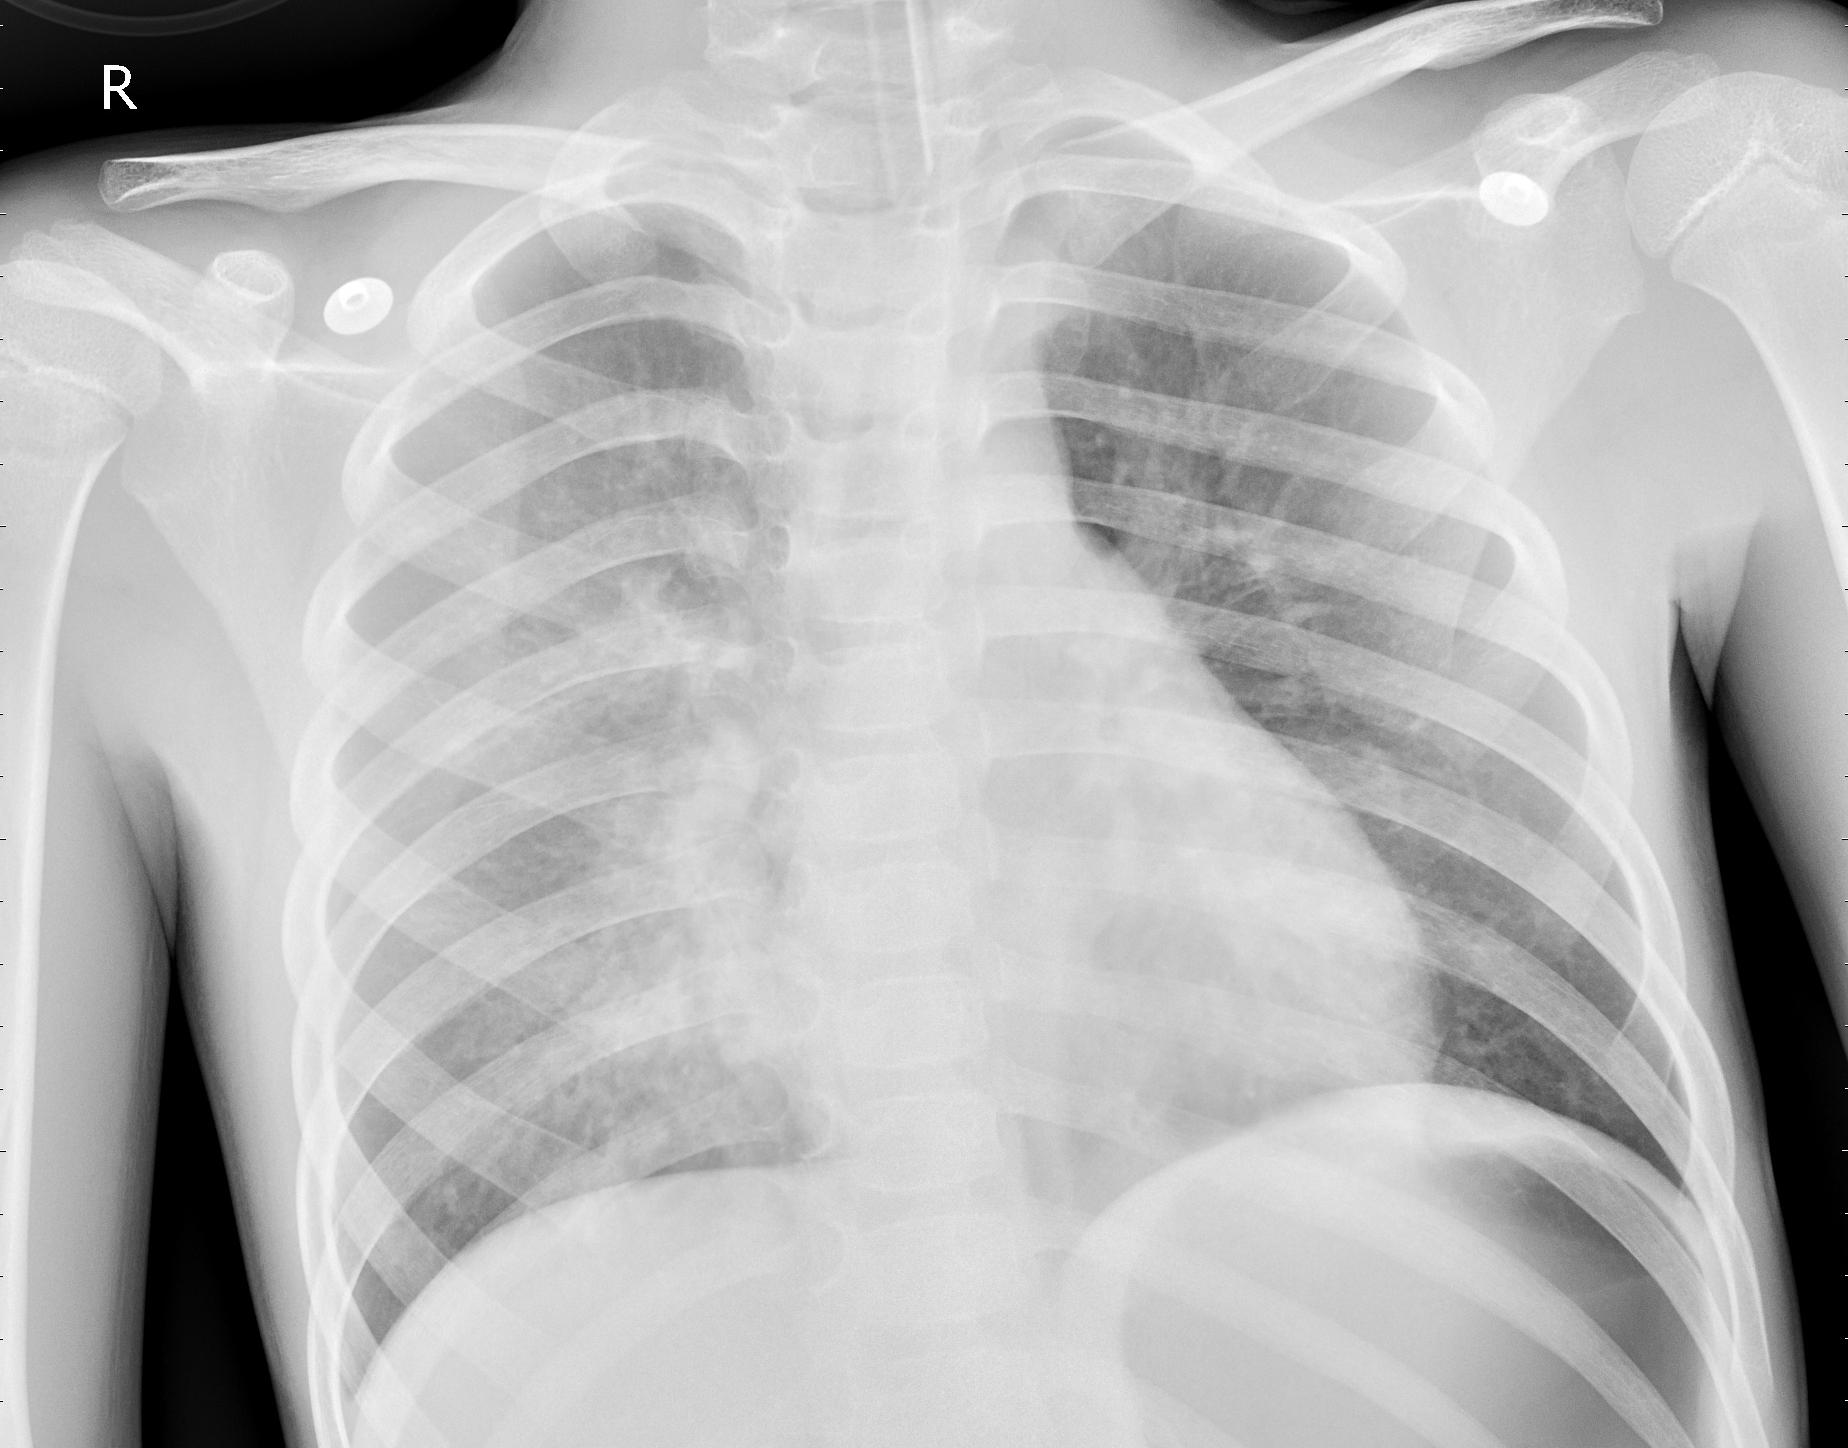
Diagnosis: PNEUMONIA